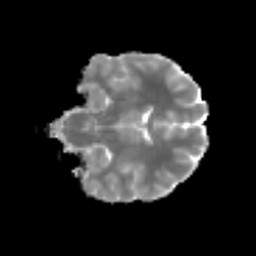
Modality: MD
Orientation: coronal
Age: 25
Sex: female
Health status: healthy
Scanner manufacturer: siemens
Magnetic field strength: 3 T
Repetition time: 3.6 s
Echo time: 0.0964 s